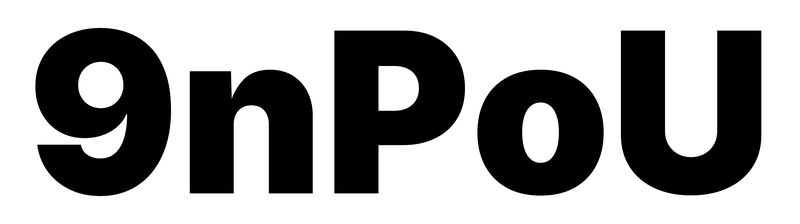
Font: Inter_Black